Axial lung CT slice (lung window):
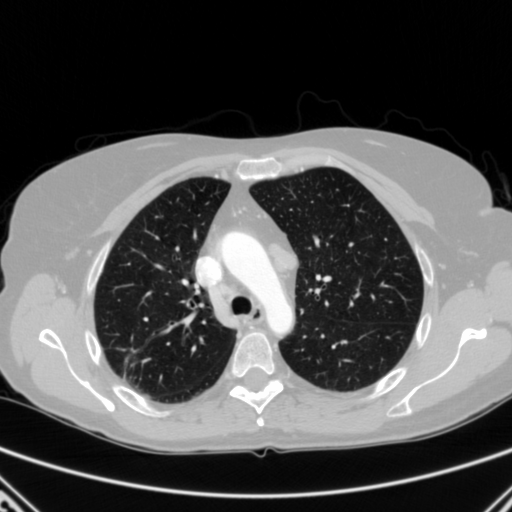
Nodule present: no